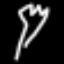
Label: fork